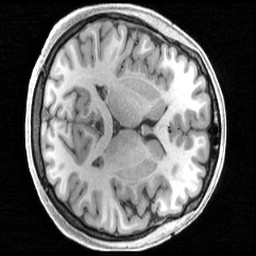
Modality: T1w
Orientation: axial
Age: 20
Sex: female
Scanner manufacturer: siemens
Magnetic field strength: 3 T
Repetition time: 2.4 s
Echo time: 0.00231 s